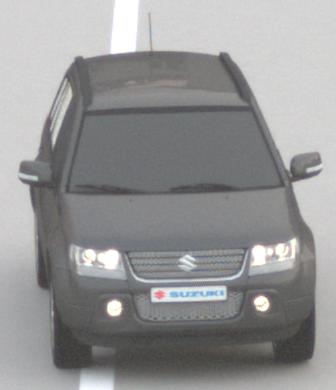
Make: Suzuki
Model: Grand Vitara
Detailed model: Gen. 1 JT
Model produced from: 2009
Model produced until: 2012
Doors: 5
Color: gray
Road condition: dry road
Daytime: sunrise or sunset
Contrast: low contrast